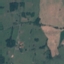
Label: Pasture